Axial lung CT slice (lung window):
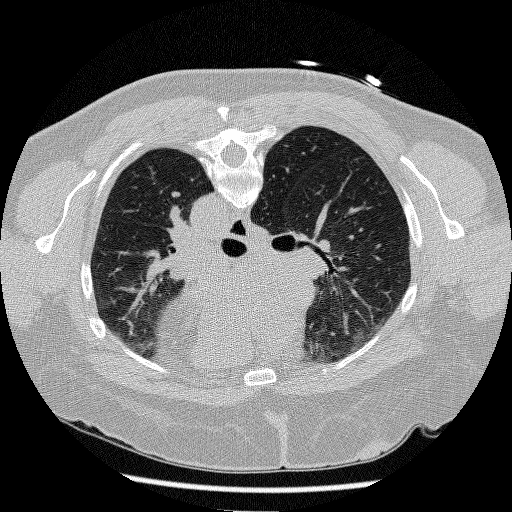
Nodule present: no